Question: I'm trying to add a unique colorbar to a set of 2x2 subplots and I'd like it to be on the right side of the ensemble. I have been able to generate the colorbar as you can see in the last lines of the code, but the result is that it appears to the right of the last panel (see figure below). Can someone help me find a solution?
'''
import os
import numpy as np
import matplotlib as mpl
import matplotlib.pyplot as plt
from matplotlib import cm
import pandas as pd
mark=['-o','-s','-o','-^','-s']
Axs=['ax1','ax2','ax3','ax4']
RadiLabel=['5','7','10','15']
Lambda=np.arange(10,20,1)
print(Lambda[:])
Num_Colors=int(len(Lambda))
print(Num_Colors)
cm = plt.get_cmap('viridis_r')
# viridis,plasma,inferno,magma,gist_rainbow,gnuplot,autumn,Blues
mpl.rcParams['xtick.direction'] = 'in'
mpl.rcParams['ytick.direction'] = 'in'
mpl.rcParams['xtick.major.size'] = 15
mpl.rcParams['xtick.minor.size'] = 5
mpl.rcParams['ytick.major.size'] = 15
mpl.rcParams['ytick.minor.size'] = 5
mpl.rcParams['font.family'] = 'Calibri'
fig = plt.figure(figsize=(12,9))
#fig.subplots_adjust(right=0.8)
ax=fig.add_subplot(111)
ax.set_title('Area', fontsize=20)
plt.axis([0.8,15.2, 0.,0.3])
File= 'SCAli.txt'
data=np.loadtxt(File)
dat=pd.read_fwf("SCAli.txt",header=None,names=["Area","R","L","H"])
k=0
#print(len(Axs))
for j in range(0,len(Axs)):
k=k+1
axes=Axs[j]=plt.subplot(2,2,k)
Axs[j].set_prop_cycle(color=[cm(1.*ii/Num_Colors) for ii in range(Num_Colors)])
Axs[j].annotate('R= '+RadiLabel[j]+' nm', xy=(0.07, 0.9), xycoords="axes fraction",fontsize=20)
for i in Lambda:
dat2=dat.loc[(dat['L'] == i) & (dat['R'] == Radi[j])]
Axs[j].plot(dat2['H'],dat2['Area'],mark[0],markersize=10,markeredgecolor='black',lw=2)
plt.xlabel("Height", fontsize=30)
plt.ylabel("Area", fontsize=30)
plt.xticks(fontsize=20, rotation=0)
plt.yticks(fontsize=20, rotation=0)
Axs[j].minorticks_off()
plt.tight_layout()
# Here we plot the colorbar
sm = plt.cm.ScalarMappable(cmap=cm, norm=plt.Normalize(vmin=1, vmax=2))
cbar=plt.colorbar(sm)
cbar.ax.tick_params(labelsize=20)
cbar.set_label('$\lambda$',size=20)
plt.show()
plt.close()
'''

<URL>
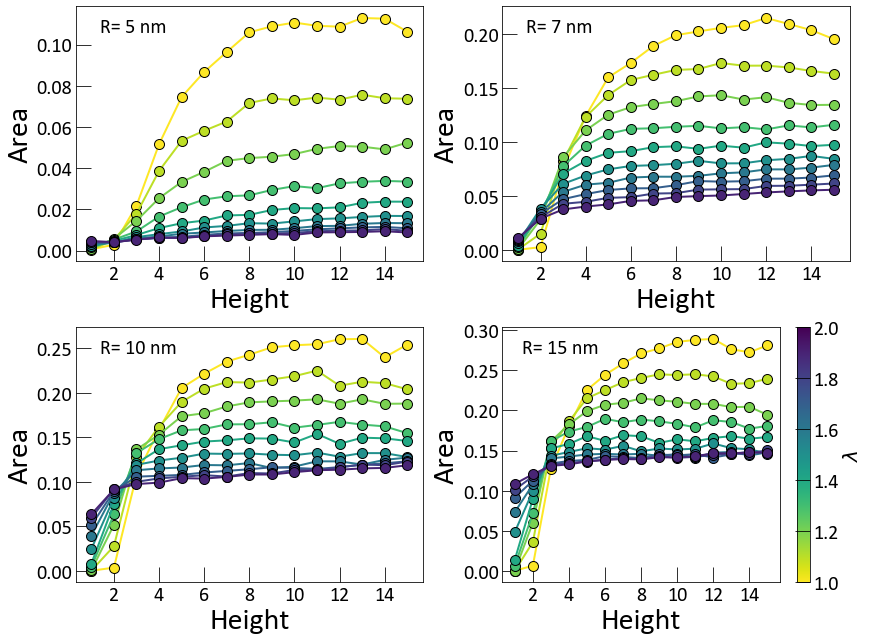
Answer: I have found the answer to my question. After some trials and looking at similar examples, I realized that adding the following lines of code would be enough:
'''
plt.subplots_adjust(bottom=0., right=0.92, top=1.)
cax = plt.axes([0.95, 0.3, 0.025, 0.4])
sm = plt.cm.ScalarMappable(cmap=cm, norm=plt.Normalize(vmin=1, vmax=2))
cbar=plt.colorbar(sm,cax)
'''
1. The 1st command adjusts the four subplots to the left by changing the right= 1. to right=0.92, leaving space for the color bar to be placed to the right of them.
2. The 2nd command generates new figure axis to be filled with the color bar. The numbers correspond to a rectangular area with the following characteristics [left, bottom, width, height], so that the colorbar can be varied in width, placement and length.
3. Then, the 4th command plots the colorbar using the colormap cm, mapping the colors to the ones used in the subpanels as st by the 3rd command, and using the axes cax.
This results in the following plot:
<URL>